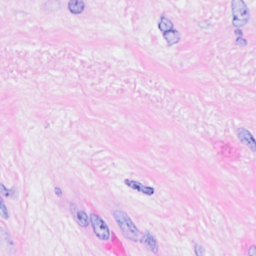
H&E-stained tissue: Breast